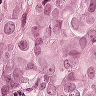
Metastatic tissue present: yes